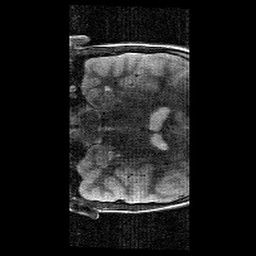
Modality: T2w
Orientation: coronal
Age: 10
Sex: male
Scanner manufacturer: siemens
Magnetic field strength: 3 T
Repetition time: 9.23 s
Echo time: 0.067 s